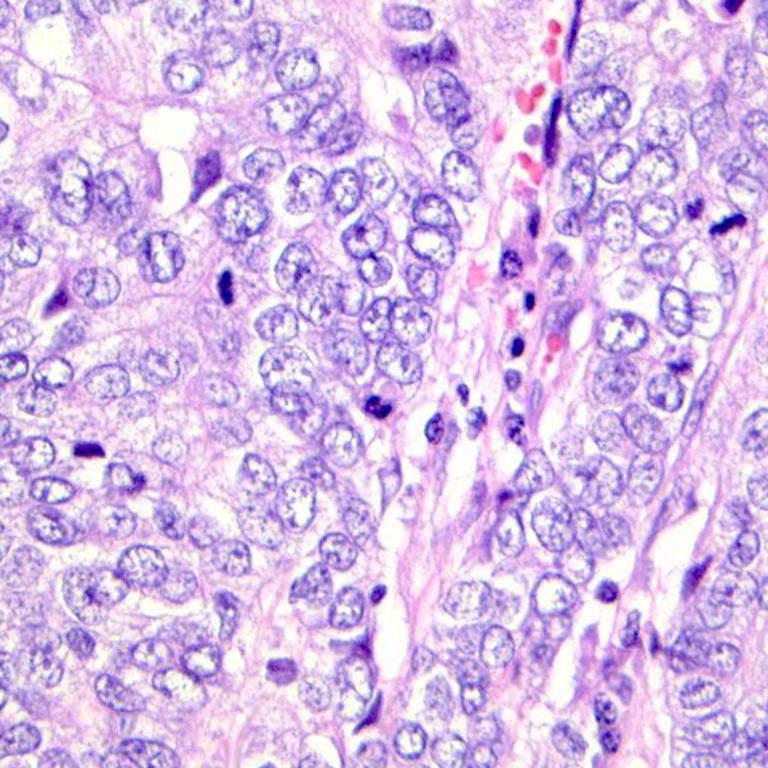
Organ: colon
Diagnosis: adenocarcinomas